Question: The Android Wear UI patterns show the ability to make this notification on Android Wear, however I am not able to find how this is accomplished. I assumed just having one pending
intent action.
I.E.: '.extend(new NotificationCompat.WearableExtender().addAction(action));'
Would achieve this, however I am not able to get this view. Any one know if there is a special flag I need to set for this? Thanks!
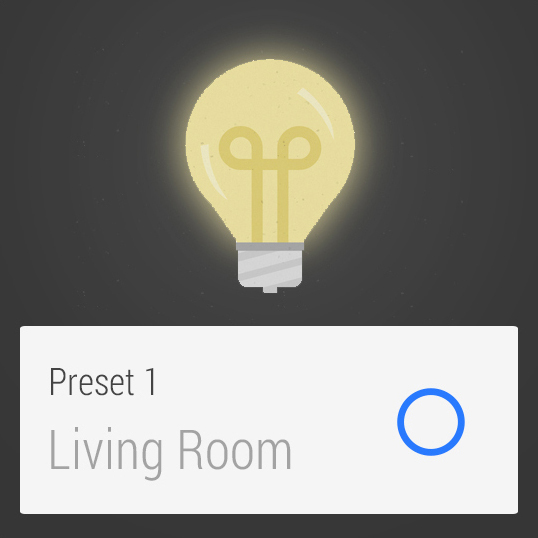
Answer: <URL> states:
> Set an action from this notification's actions to be clickable with the content of this notification. This action will no longer display separately from the notification's content.
Use that alongside <URL> to add the action directly to the first page of the notification.
Note: you'll still need to add the action as your code stated, then use the index of that action as the input to 'setContentAction'